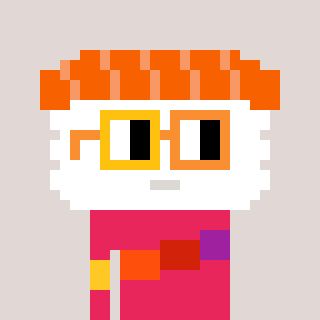
a pixel art character with square yellow and orange glasses, a nigiri-shaped head and a redpinkish-colored body on a warm background